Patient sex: M
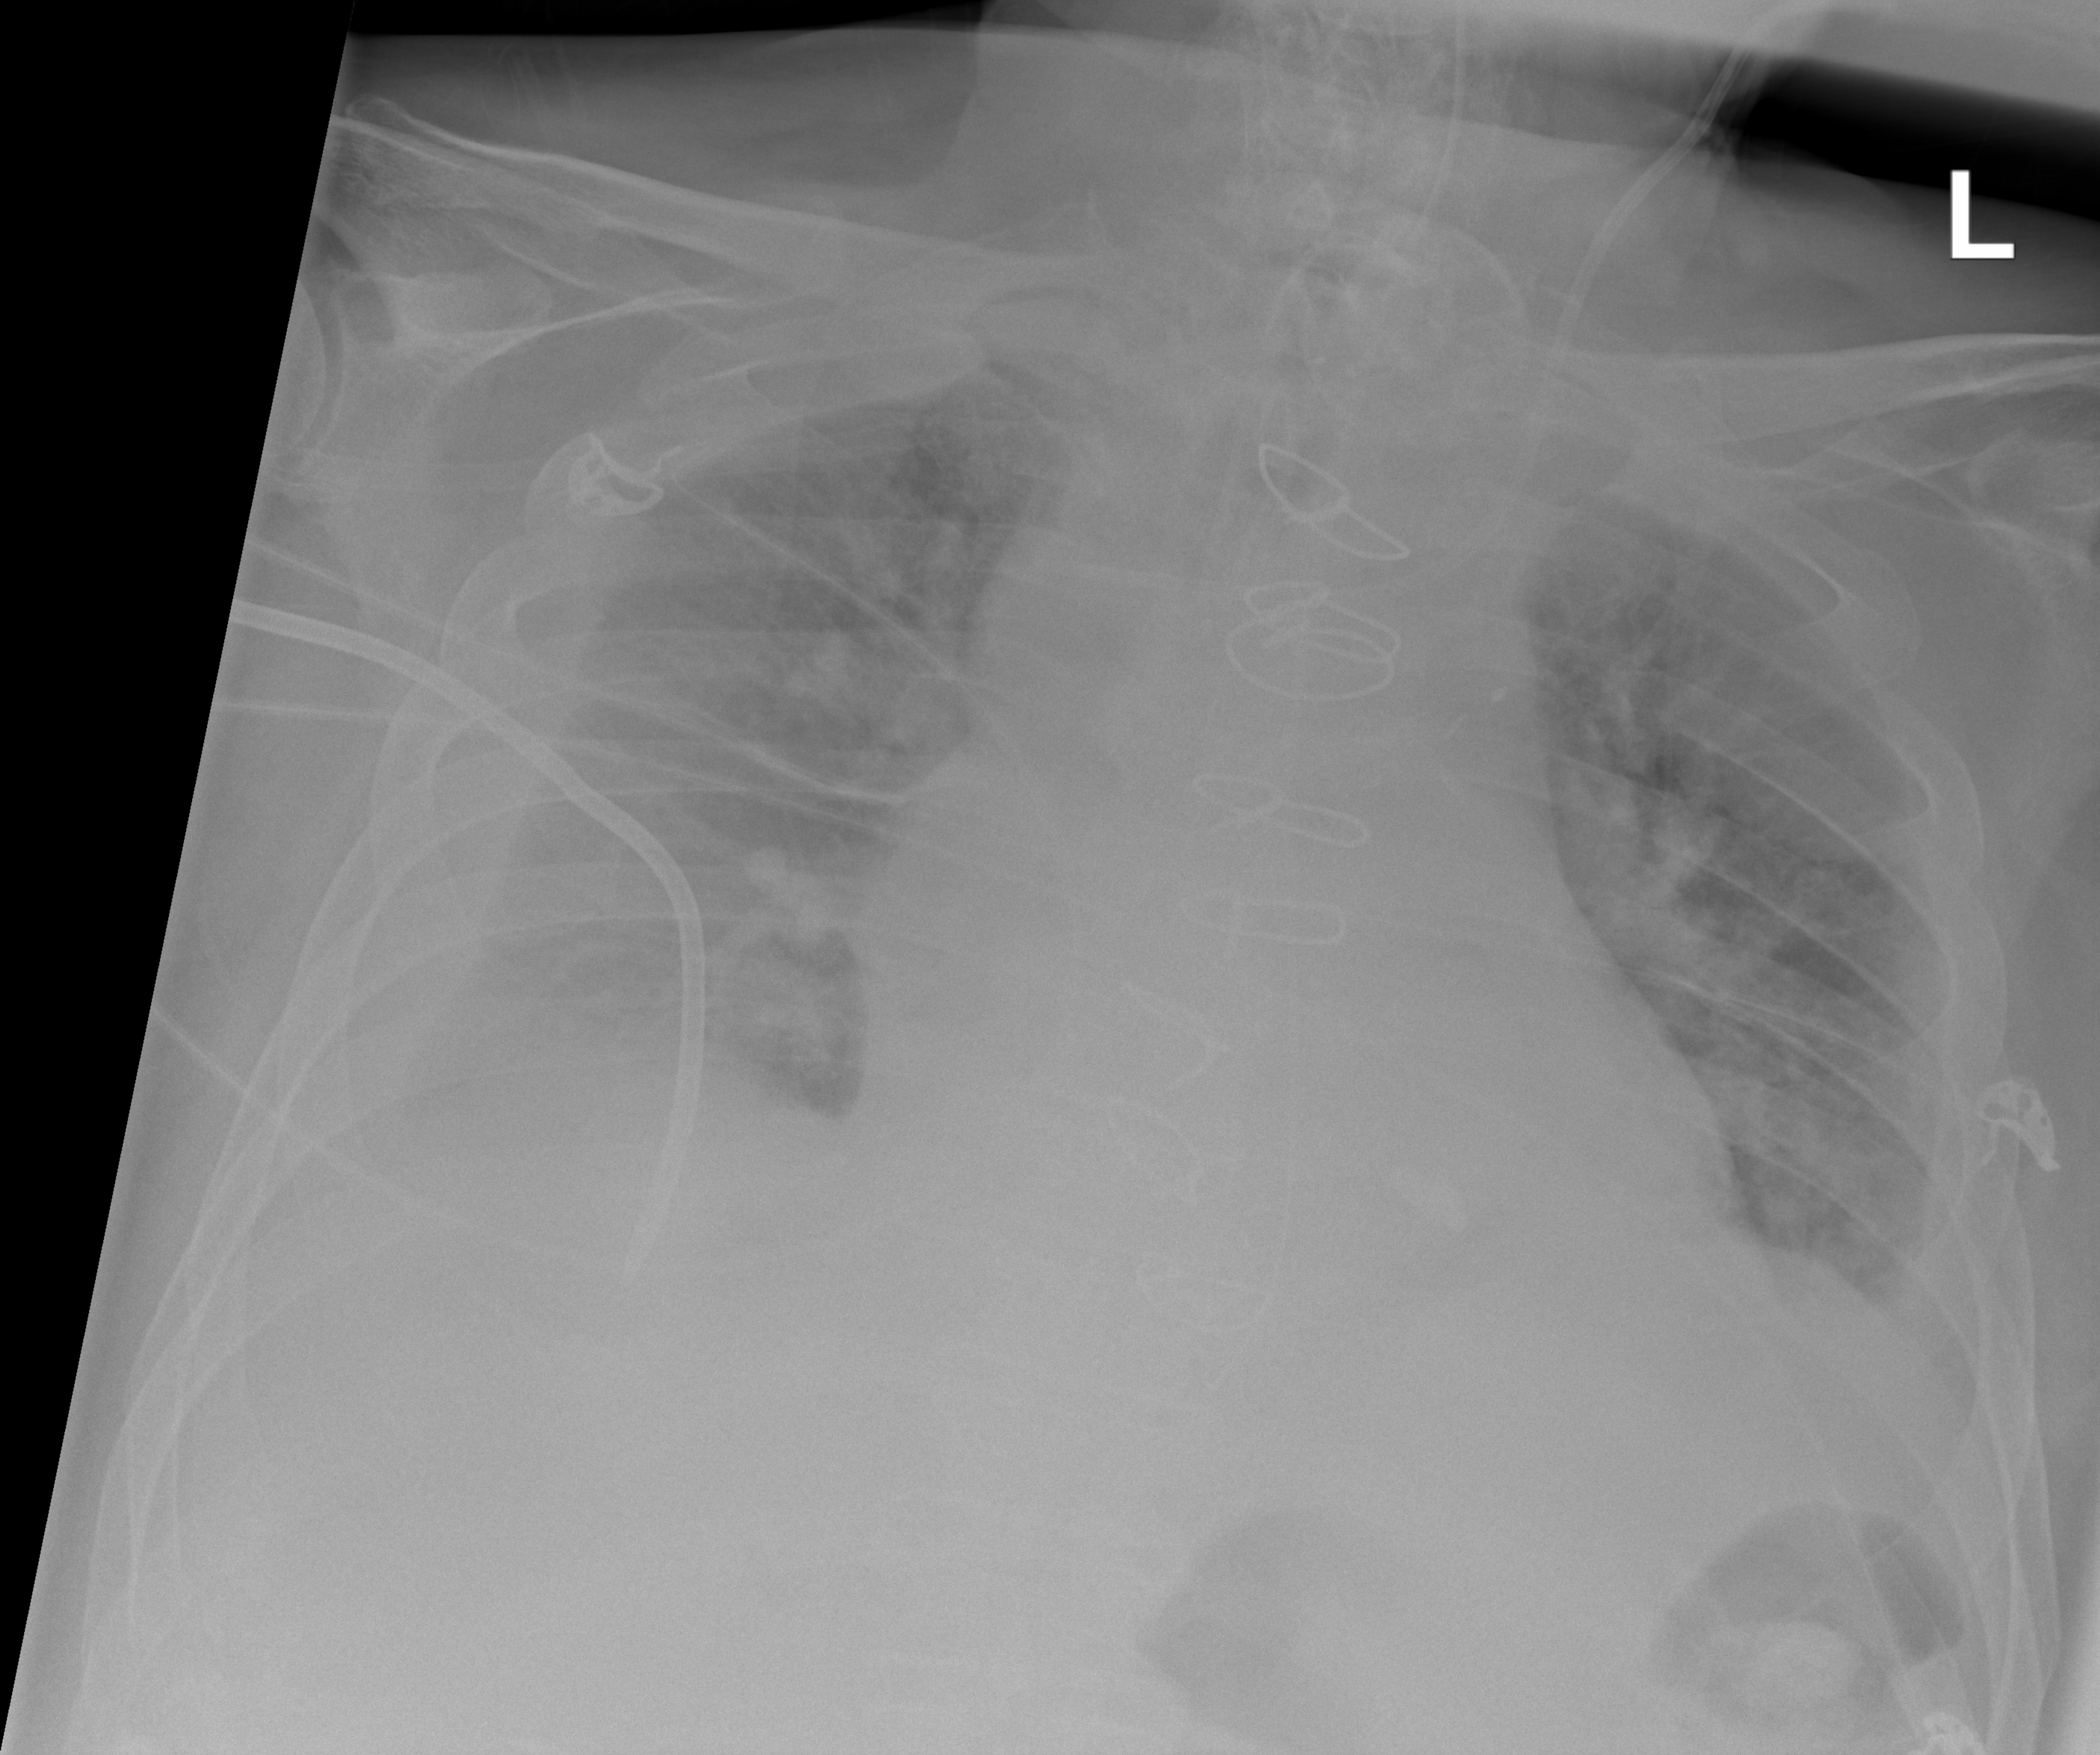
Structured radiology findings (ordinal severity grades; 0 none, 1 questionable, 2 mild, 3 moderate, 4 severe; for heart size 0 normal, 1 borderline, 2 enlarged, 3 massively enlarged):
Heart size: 2
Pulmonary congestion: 3
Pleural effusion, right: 3
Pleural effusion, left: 3
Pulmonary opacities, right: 2
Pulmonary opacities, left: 2
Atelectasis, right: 2
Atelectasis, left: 2